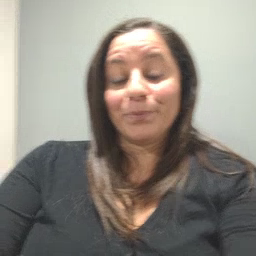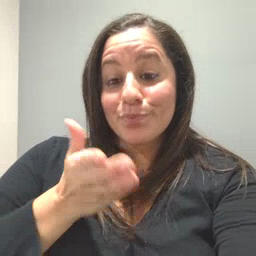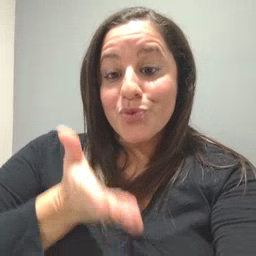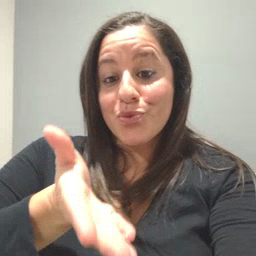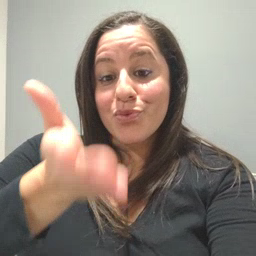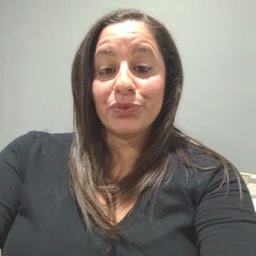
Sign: boat